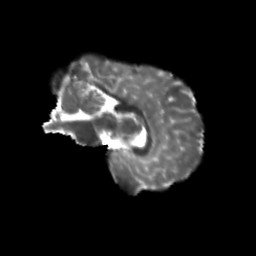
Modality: T2w
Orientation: sagittal
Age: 10
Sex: male
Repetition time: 9.5 s
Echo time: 0.089 s